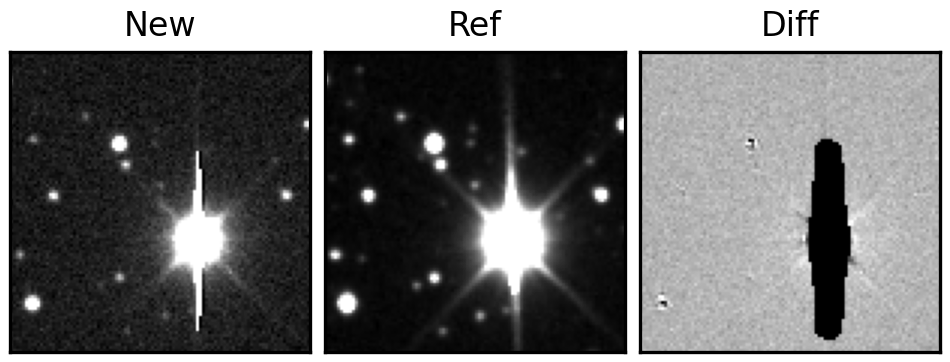
Label: bogus